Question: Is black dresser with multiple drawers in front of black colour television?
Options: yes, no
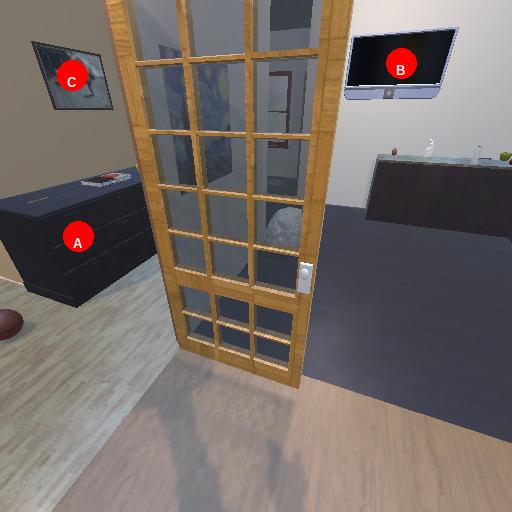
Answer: yes